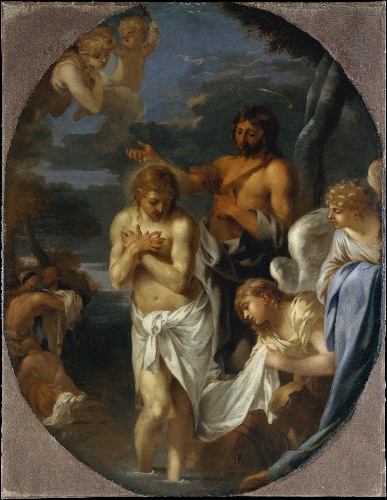
Title: The Baptism of Christ
Artist: Sébastien Bourdon
Artist bio: French, Montpellier 1616–1671 Paris
Date: ca. 1650
Object type: Painting
Classification: Paintings
Medium: Oil on canvas
Dimensions: Overall 59 3/4 x 46 1/2 in. (151.8 x 118.1 cm); painted surface (oval) 59 1/8 x 45 1/2 in. (150.2 x 115.6 cm)
Department: European Paintings
Credit line: Purchase, George T. Delacorte Jr. Gift, 1974
Accession year: 1974
Repository: Metropolitan Museum of Art, New York, NY
Tags: Baptism of Christ|Angels|Saint John the Baptist